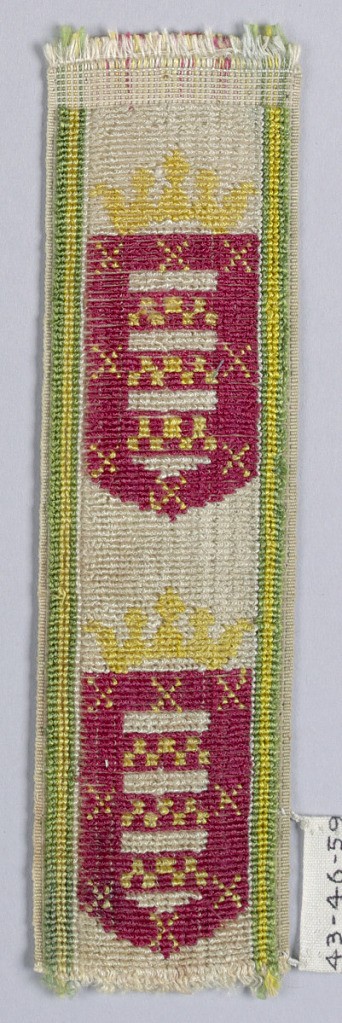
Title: Trimming
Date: early 19th century
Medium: silk Technique: uncut velvet weave
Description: A shield under a crown showing bands of checkerboard (red and yellow) within a red band with yellow crosses.  White ground with green and yellow border stripes.